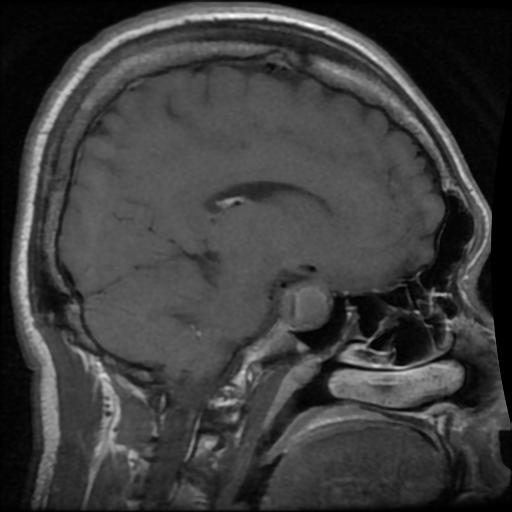
Label: pituitary